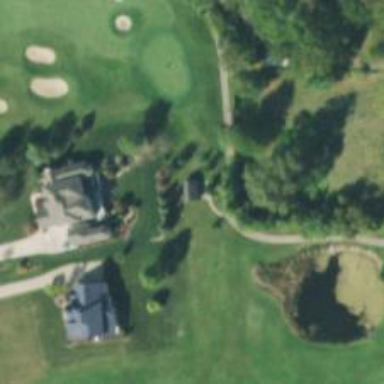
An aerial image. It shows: Path for both roads and golfers.